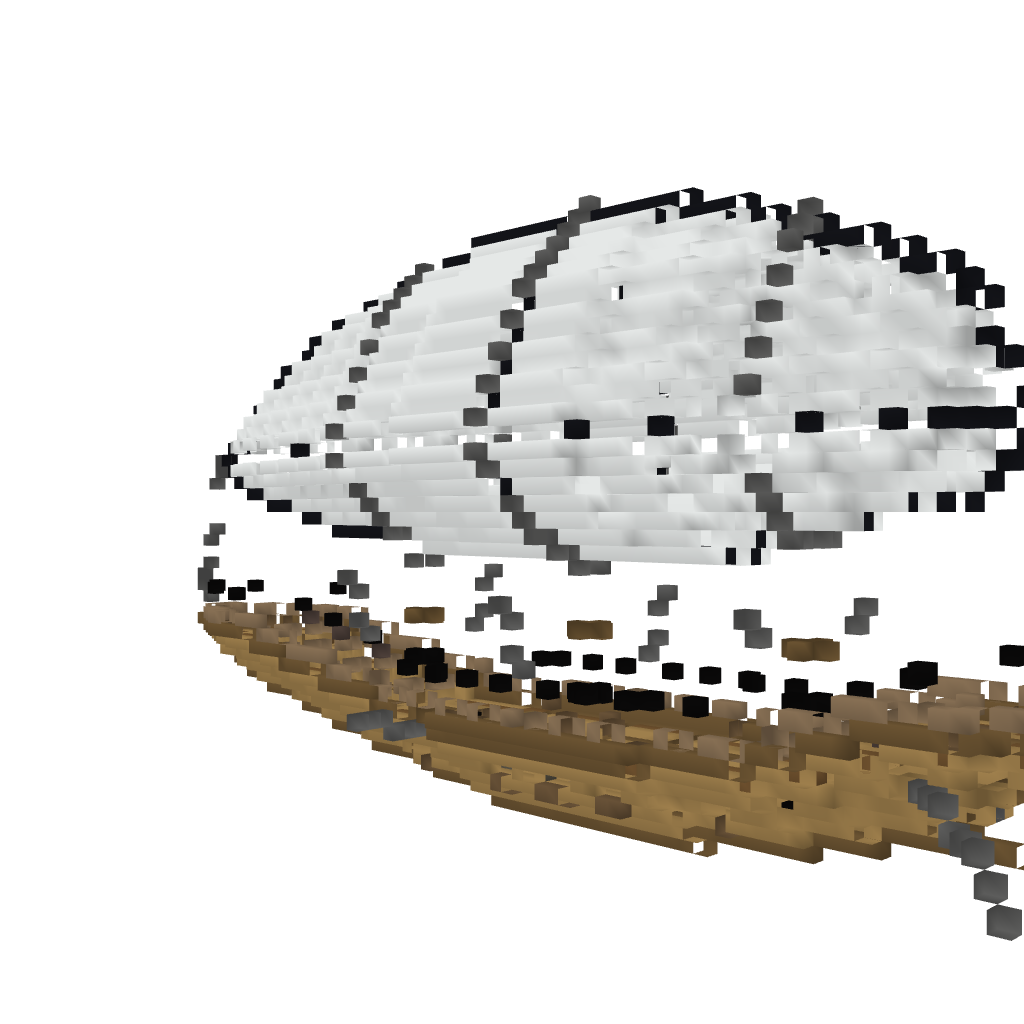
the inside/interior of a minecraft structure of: Airship by iChunkLP *Reuploaded*